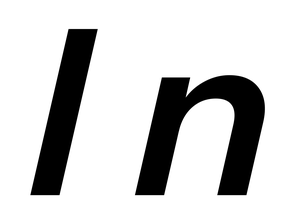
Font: InstrumentSans-Italic_SemiBold_Italic